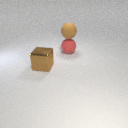
large brown metal cube in front of large red rubber sphere